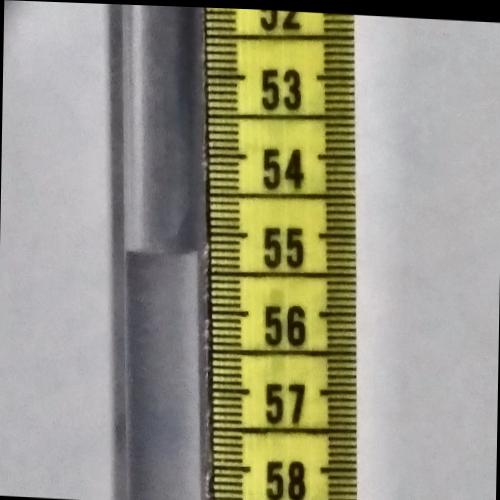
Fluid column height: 55.2 cm